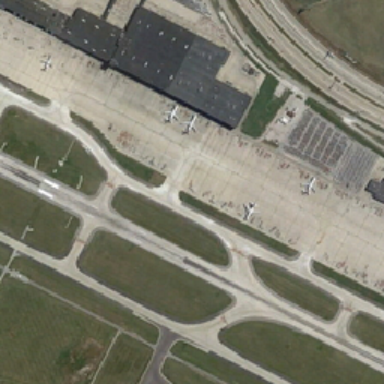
Four planes stopped on the long runway .